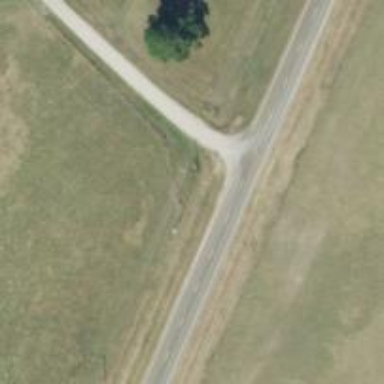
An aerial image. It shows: Secondary road with asphalt surface.